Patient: sex M, age 49
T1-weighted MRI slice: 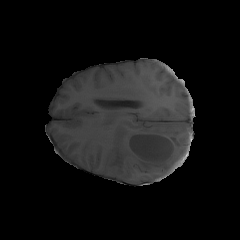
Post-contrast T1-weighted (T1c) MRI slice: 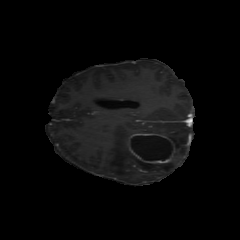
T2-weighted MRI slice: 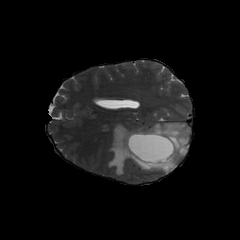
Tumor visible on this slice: yes
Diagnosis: Astrocytoma, IDH-mutant
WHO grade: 4